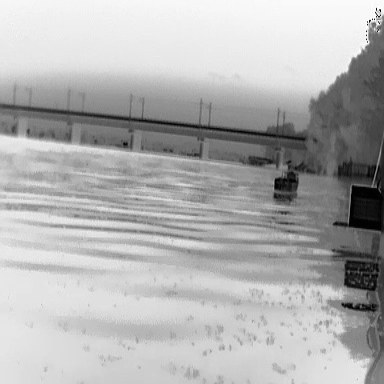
There is a liner in the infrared image.